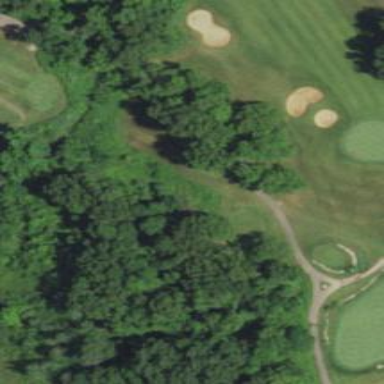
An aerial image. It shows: High-quality path for golf carts on grade 1 tracktype.